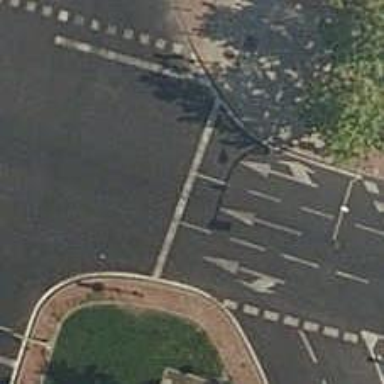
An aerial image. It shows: Road with traffic signals.